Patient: sex M, age 62
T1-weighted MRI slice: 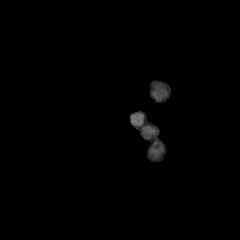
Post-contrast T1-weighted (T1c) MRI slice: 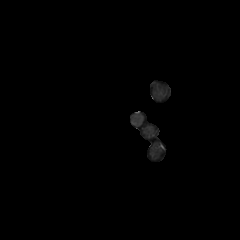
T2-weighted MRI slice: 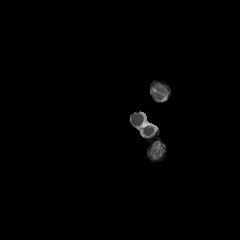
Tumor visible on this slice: no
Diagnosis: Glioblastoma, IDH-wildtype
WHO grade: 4